Chest X-ray:
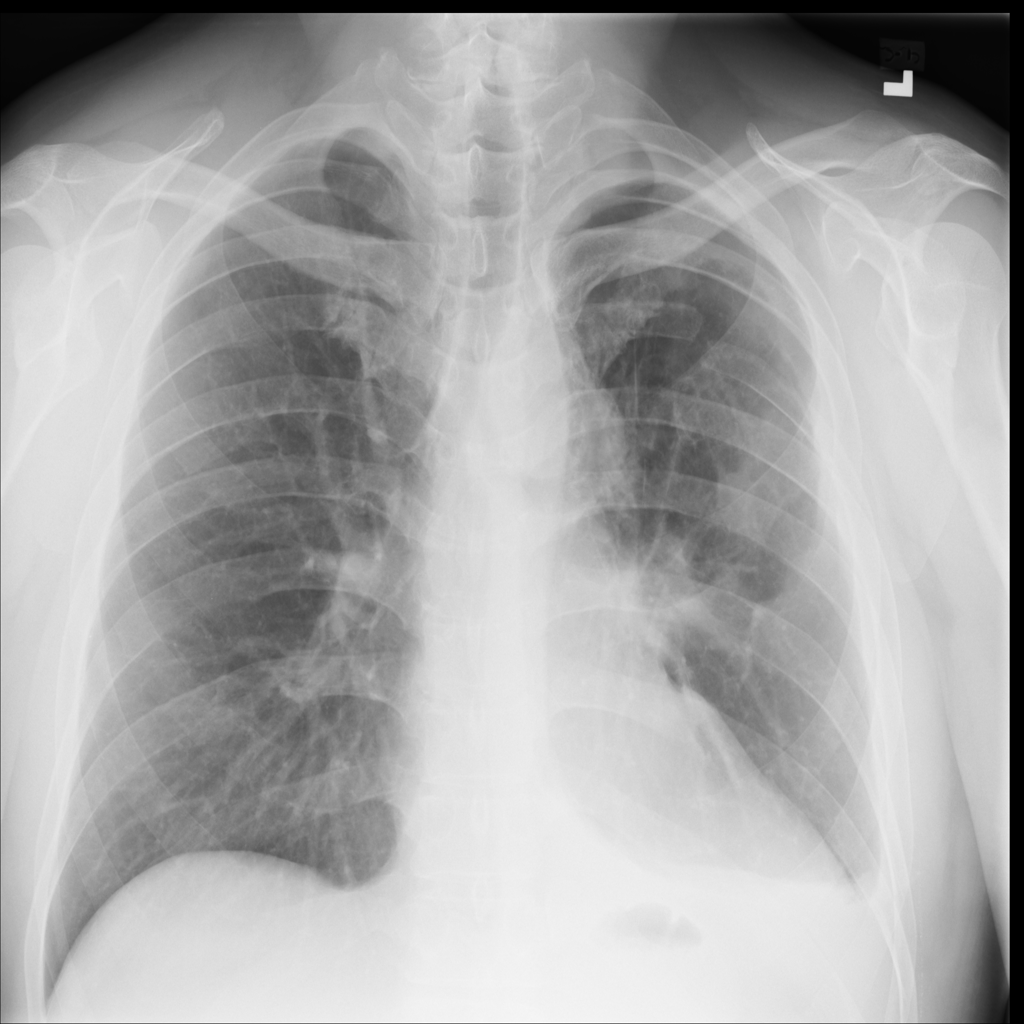
Findings: Fracture, Effusion, Pleural Thickening, Consolidation
No abnormal finding: no